Field crop: maize
Growth stage: 1
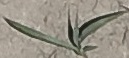
Species: sorghum